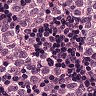
Metastatic tissue present: yes